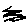
Label: zigzag